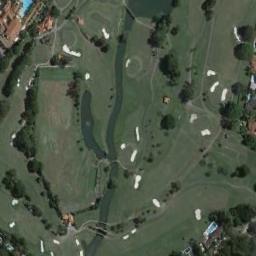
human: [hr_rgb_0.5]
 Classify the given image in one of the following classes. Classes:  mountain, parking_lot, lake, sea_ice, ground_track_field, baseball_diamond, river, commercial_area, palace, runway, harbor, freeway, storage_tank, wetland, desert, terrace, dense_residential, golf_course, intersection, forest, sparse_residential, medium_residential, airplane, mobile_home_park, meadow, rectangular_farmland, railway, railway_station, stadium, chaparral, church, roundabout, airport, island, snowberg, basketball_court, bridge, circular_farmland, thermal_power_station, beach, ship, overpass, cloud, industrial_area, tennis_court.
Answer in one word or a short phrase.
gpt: golf_course